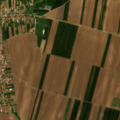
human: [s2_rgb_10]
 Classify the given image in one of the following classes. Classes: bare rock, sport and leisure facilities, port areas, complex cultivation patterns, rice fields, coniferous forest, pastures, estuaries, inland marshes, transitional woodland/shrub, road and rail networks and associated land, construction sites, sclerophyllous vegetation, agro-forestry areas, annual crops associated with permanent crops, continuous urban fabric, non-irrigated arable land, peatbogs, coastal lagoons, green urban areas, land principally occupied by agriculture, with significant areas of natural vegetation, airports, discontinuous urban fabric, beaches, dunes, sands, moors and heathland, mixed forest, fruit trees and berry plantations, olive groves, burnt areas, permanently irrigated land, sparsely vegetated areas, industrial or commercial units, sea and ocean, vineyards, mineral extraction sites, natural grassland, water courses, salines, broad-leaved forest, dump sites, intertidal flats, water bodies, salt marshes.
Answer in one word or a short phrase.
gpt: discontinuous urban fabric, non-irrigated arable land, complex cultivation patterns